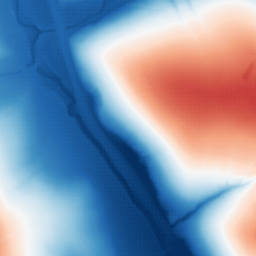
Category: trend_removal
Decomposition family: polynomial
Decomposition parameters: degree: 1
Upsampling method: sinc_hamming
Upsampling parameters: scale: 4
kernel_size: 8
Upsampling scale: 4